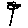
Label: flower